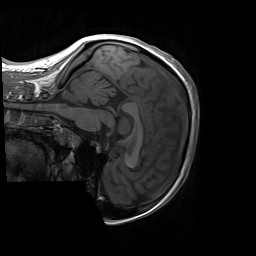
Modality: T1w
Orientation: sagittal
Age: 24
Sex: female